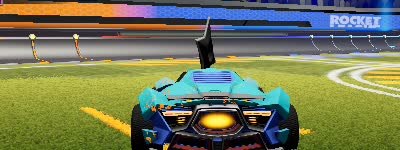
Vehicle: werewolf